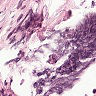
Metastatic tissue present: no